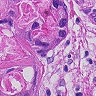
Metastatic tissue present: yes